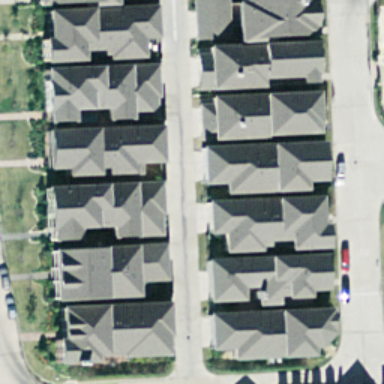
This is a dense residential area .